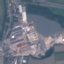
Land use / land cover: Industrial